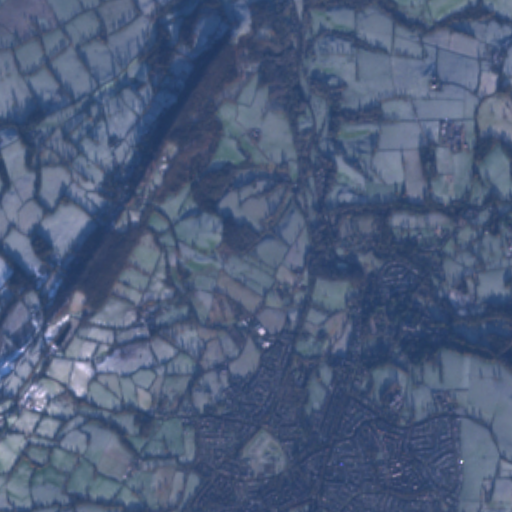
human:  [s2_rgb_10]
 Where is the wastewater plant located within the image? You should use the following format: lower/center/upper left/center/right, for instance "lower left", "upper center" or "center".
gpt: The wastewater plant is located in the lower center of the image.
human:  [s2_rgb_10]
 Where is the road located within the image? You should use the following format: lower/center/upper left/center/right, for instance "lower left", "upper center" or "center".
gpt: There is no road in the image.